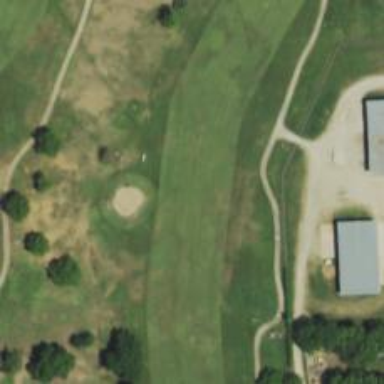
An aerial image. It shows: View of golf hole.